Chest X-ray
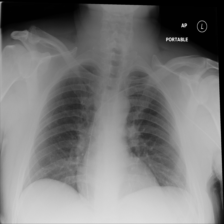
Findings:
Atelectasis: negative
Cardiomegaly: negative
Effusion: negative
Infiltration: negative
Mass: negative
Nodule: negative
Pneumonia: negative
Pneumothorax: negative
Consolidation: negative
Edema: negative
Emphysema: negative
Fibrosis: negative
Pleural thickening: negative
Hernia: negative